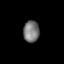
Tissue: lung
Cell type: T cells
Senescence score: 0.2359
Nuclear area (px): 335
Mean DAPI intensity: 121.994